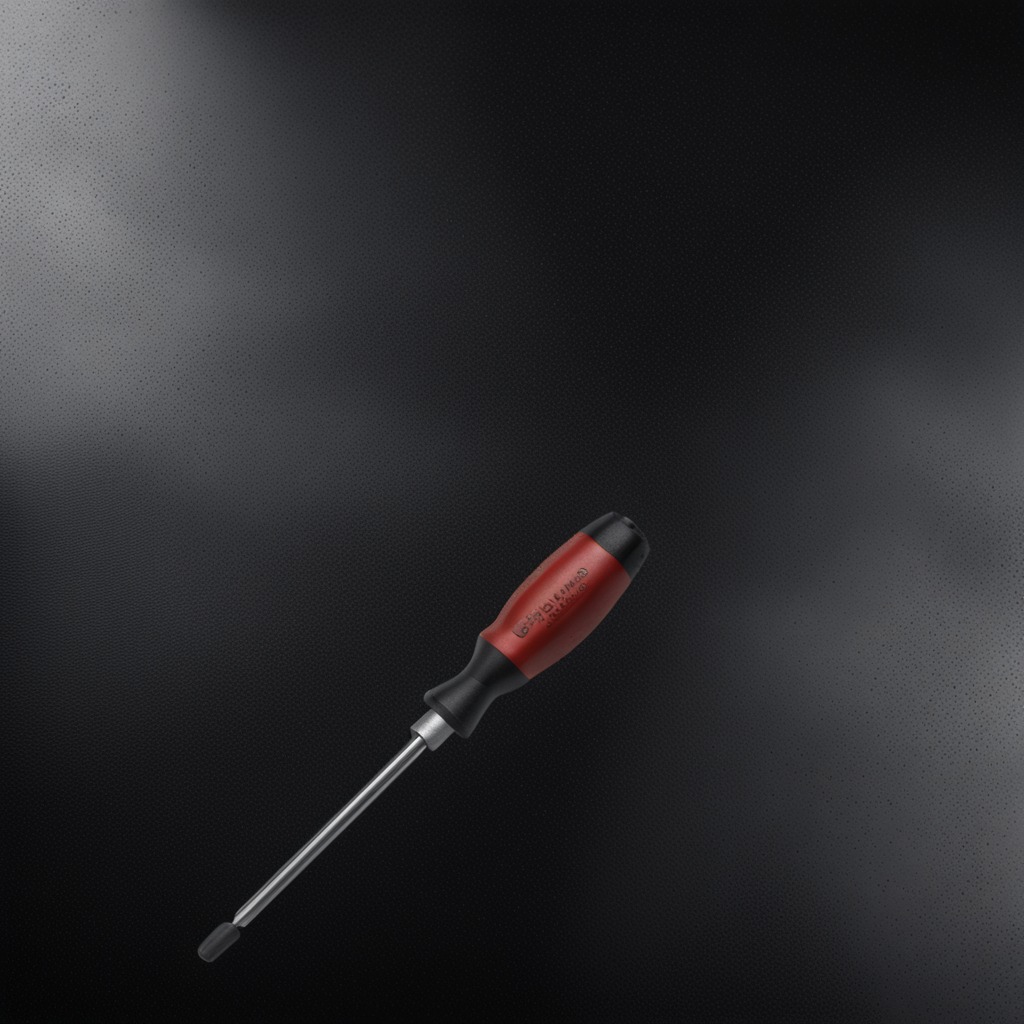
A screwdriver lies on the clean granite tabletop covered with a black rubber mat inside a workshop at night dim ambient light soft shadows worn but beneath the mat